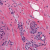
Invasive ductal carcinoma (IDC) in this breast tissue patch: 0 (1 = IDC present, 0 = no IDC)